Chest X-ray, PA view. Patient: 30 years old, sex M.
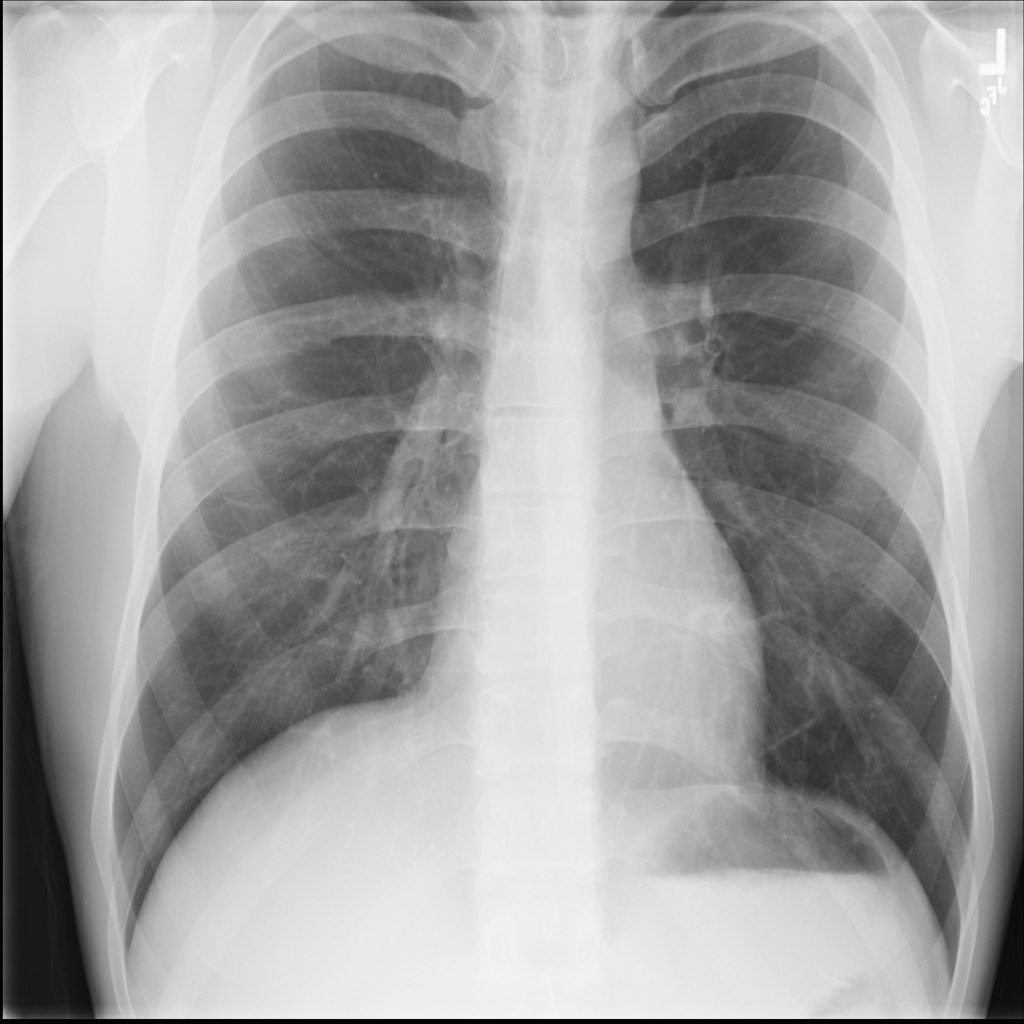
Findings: No Finding